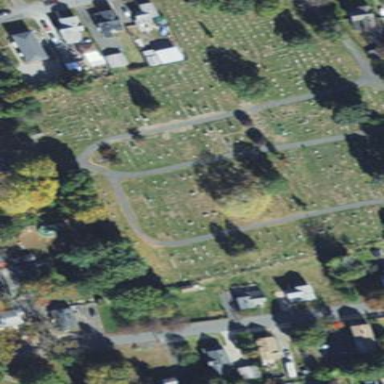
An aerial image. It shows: Cemetery.